Field crop: maize
Growth stage: 2
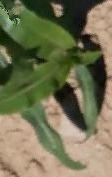
Species: maize